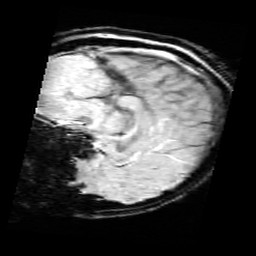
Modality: SWI
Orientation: sagittal
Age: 12
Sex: female
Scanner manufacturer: siemens
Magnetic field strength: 3 T
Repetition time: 0.027 s
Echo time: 0.02 s